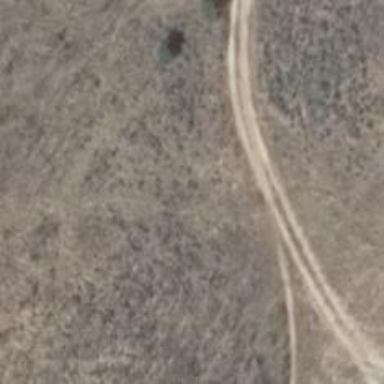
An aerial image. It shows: Sandy track road.